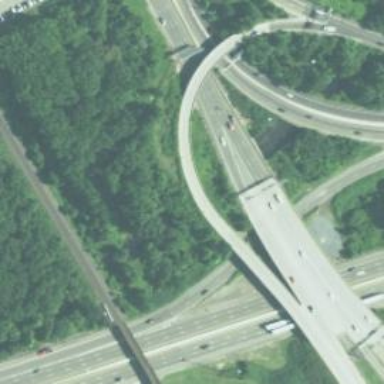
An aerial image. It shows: Motorway link.